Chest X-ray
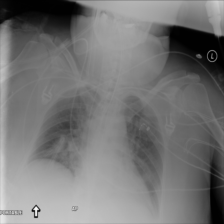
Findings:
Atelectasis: negative
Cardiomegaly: negative
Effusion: negative
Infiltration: negative
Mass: negative
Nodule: negative
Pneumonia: negative
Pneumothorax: negative
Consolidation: negative
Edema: negative
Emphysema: negative
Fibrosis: negative
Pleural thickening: negative
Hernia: negative